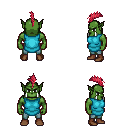
a pixel art fantasy rpg character, male body template, orc, green skin, teal tunic, teal pants, ruby red mohawk hairstyle, brown shoes, four views (front, back, left, right), 2x2 character sprite sheet, small pixel art, hard edges, no anti-aliasing